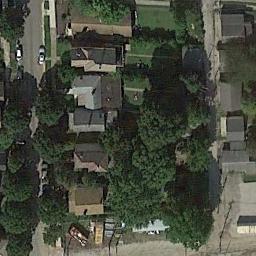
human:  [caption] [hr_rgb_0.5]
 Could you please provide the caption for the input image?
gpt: There are many trees in the middle residential area .

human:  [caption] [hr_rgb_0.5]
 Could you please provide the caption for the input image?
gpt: The medium residential is next to the road and some trees .

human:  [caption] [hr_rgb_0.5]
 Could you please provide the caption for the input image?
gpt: The medium residential area has some houses arranged in lines and lots of trees are among these houses .

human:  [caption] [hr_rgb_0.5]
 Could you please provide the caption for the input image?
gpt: Houses in medium-sized residential areas are built on green land .

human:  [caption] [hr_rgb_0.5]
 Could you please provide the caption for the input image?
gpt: There are some trees and buildings on the medium residential area .